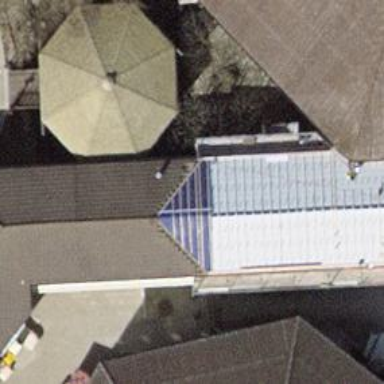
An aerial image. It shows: View of roof of building.